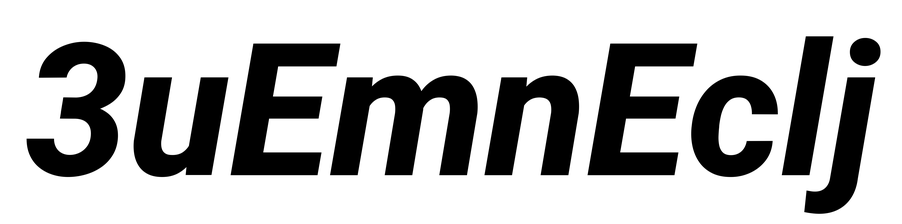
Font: Roboto-Italic_ExtraBold_Italic